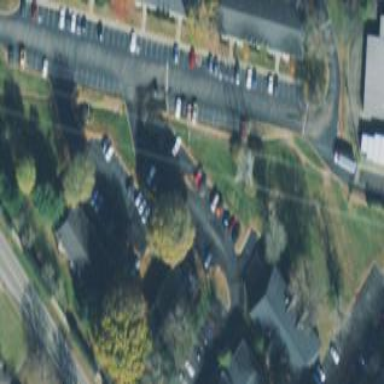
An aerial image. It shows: Parking area.